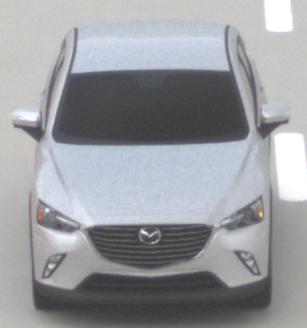
Make: Mazda
Model: CX-3 SKYACTIV-G 120
Detailed model: CX-3 (DK)
Model produced from: 2015/06
Model produced until: 2018/06
Doors: 5
Color: white
Road condition: dry road
Daytime: morning or afternoon
Contrast: low contrast